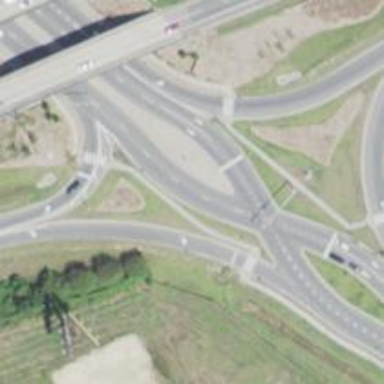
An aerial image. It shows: Motorway link with Diverging Diamond Interchange (DDI) junction.